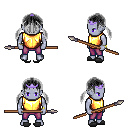
a pixel art fantasy rpg character, male body template, dark elf, purple skin, gold chest armor, magenta pants, gray twin-tailed hairstyle, purple tiara, bracelets, gray slippers, spear, four views (front, back, left, right), 2x2 character sprite sheet, small pixel art, hard edges, no anti-aliasing